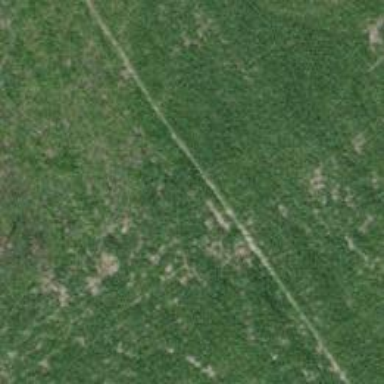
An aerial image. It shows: Path.